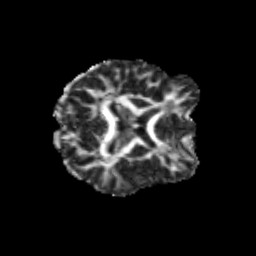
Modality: FA
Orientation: axial
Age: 21
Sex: male
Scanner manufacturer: siemens
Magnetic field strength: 3 T
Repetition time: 3.5 s
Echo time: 0.113 s